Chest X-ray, PA view. Patient: 72 years old, sex F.
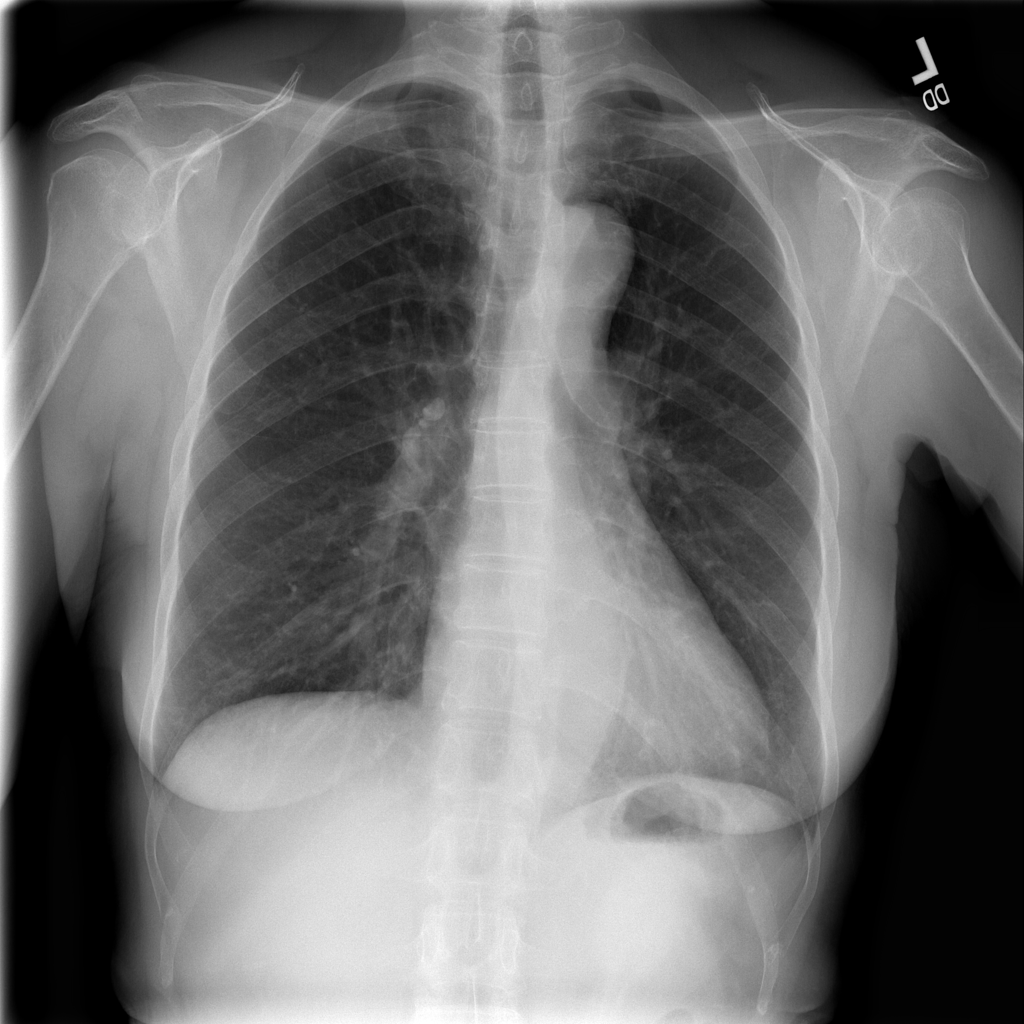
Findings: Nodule